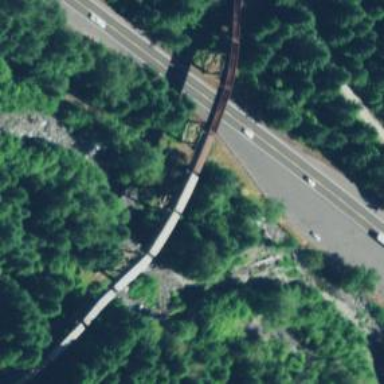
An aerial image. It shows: Viaduct railway bridge.